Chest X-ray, PA view. Patient: 49 years old, sex F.
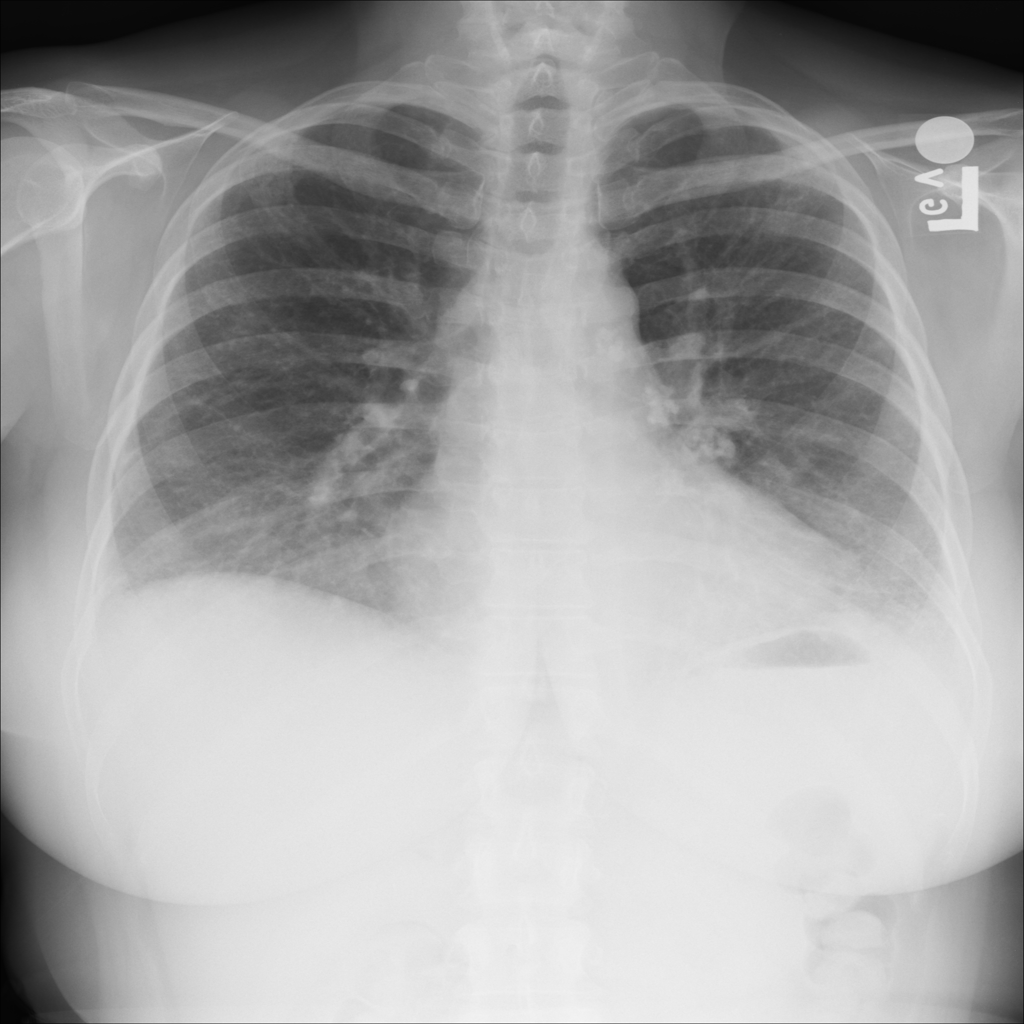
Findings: Fibrosis